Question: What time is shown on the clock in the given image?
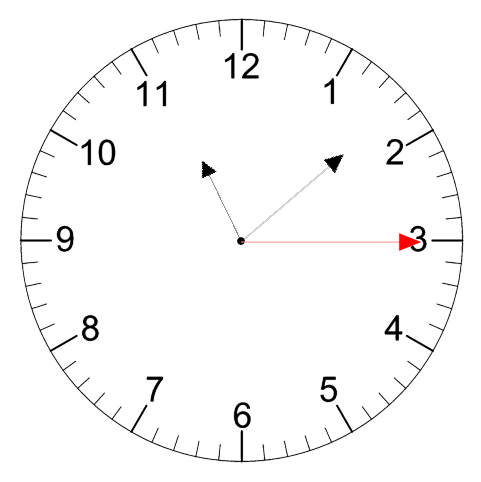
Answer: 11:08:15